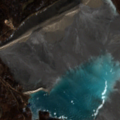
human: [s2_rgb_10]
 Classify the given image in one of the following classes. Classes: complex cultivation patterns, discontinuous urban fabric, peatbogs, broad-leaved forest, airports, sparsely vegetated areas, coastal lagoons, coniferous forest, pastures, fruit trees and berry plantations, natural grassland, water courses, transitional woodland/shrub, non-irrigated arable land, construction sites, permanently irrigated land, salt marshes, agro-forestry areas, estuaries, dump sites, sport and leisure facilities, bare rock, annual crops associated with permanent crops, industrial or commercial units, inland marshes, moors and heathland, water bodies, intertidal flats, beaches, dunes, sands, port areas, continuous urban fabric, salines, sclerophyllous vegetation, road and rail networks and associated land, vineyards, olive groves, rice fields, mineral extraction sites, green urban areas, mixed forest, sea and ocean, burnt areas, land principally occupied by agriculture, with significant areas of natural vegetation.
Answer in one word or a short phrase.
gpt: mineral extraction sites, land principally occupied by agriculture, with significant areas of natural vegetation, transitional woodland/shrub